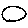
Label: circle